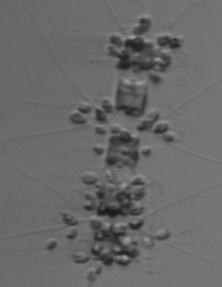
Label: Chaetoceros_didymus_TAG_external_flagellate